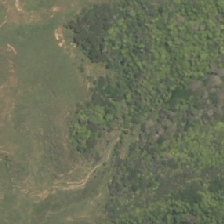
Land cover: broadleaved_indigenous_hardwood